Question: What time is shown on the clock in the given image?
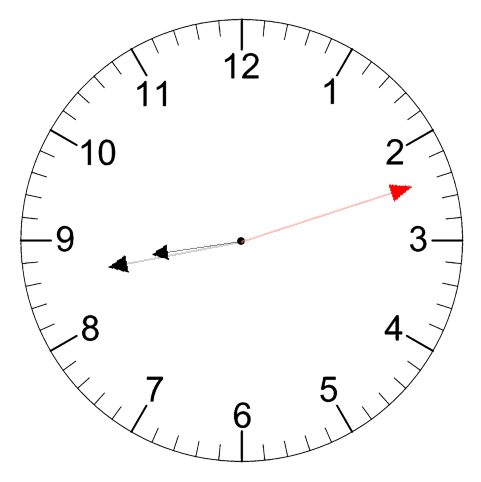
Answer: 08:43:12